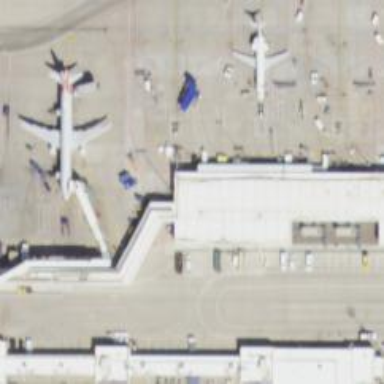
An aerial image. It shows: Airport gate.